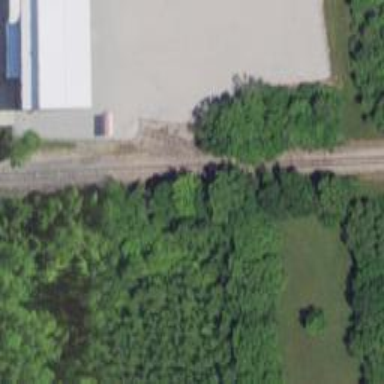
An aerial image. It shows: Disused railway spur service.